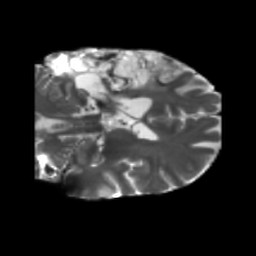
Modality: T2w
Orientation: coronal
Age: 58
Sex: male
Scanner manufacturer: siemens
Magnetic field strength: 3 T
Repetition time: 5.47 s
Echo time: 0.0854 s